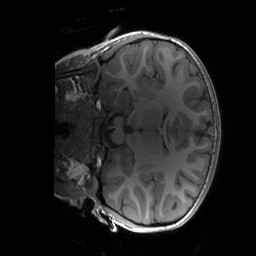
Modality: T1w
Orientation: coronal
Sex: female
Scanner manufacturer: siemens
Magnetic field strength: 3 T
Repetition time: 1.9 s
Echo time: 0.00243 s